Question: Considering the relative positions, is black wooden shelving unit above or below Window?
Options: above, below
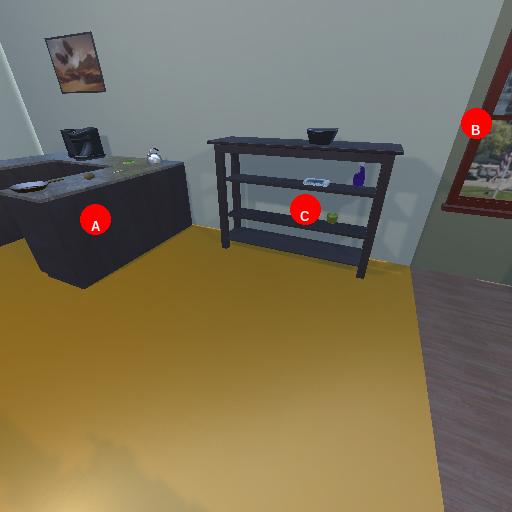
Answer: above